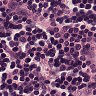
Metastatic tissue present: no